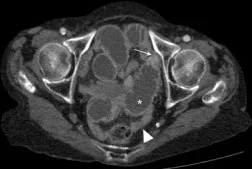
Axial pelvic CT scan.
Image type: radiology (ct)